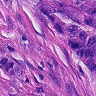
Metastatic tissue present: yes